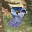
Label: 8